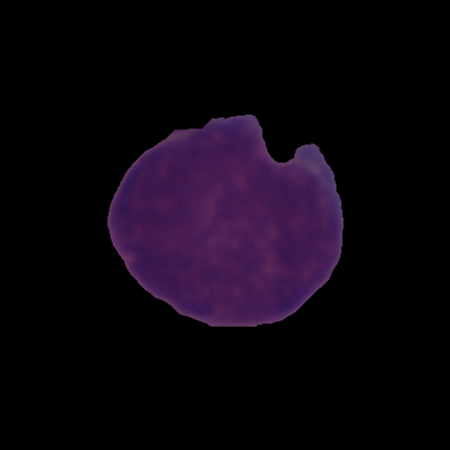
Label: cancer